Question:
Screenshot of my iPhone app where I get this error when I am trying to create an archive file, can anyone help me to solve this issue. My Xcode version is 4.6.2
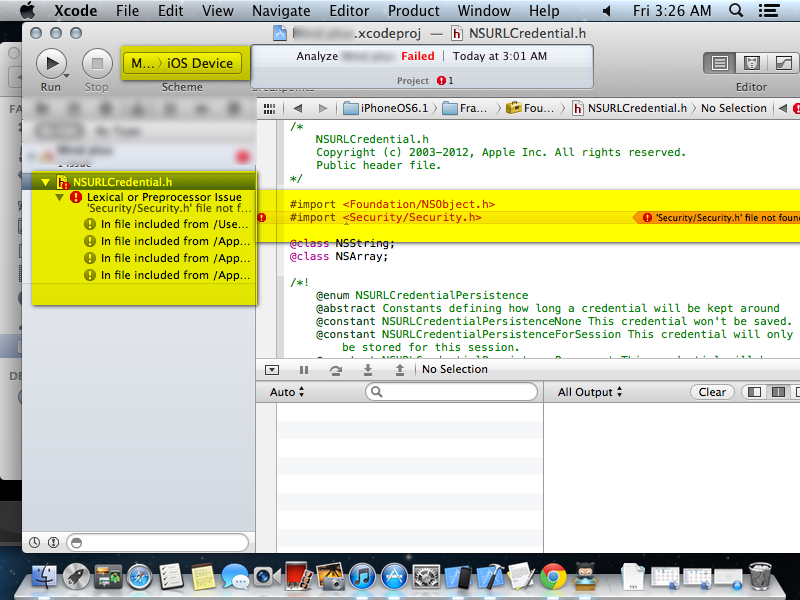
Answer: You may need to add Security.Framework in the "Link Binary With Libraries" section in "Project Build Phases"